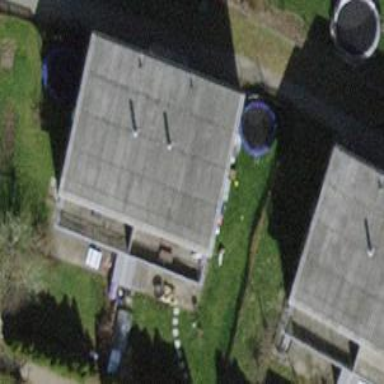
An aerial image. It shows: Building with tile roof.